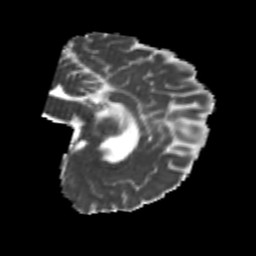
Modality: MD
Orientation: sagittal
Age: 22
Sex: female
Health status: healthy
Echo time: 0.074 s